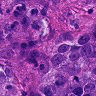
Metastatic tissue present: yes